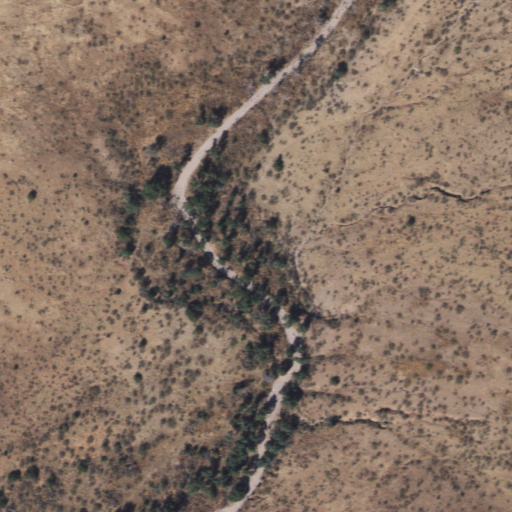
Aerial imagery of valley in Arizona named Tom Ketchum Canyon containing grassland, shrub, and evergreen forest